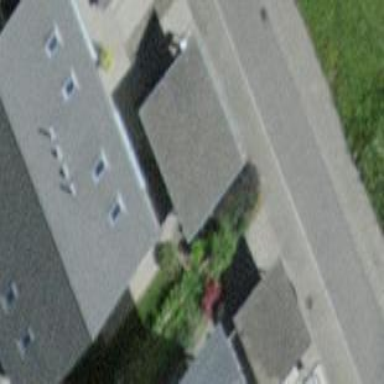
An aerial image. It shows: View of roof of building.